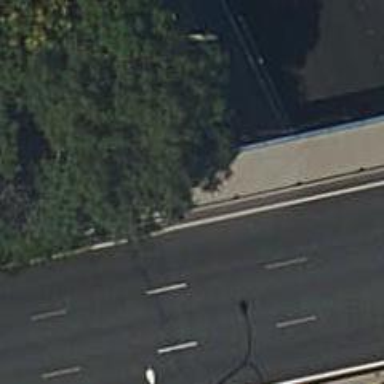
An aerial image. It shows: Guard rail.